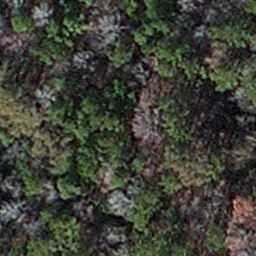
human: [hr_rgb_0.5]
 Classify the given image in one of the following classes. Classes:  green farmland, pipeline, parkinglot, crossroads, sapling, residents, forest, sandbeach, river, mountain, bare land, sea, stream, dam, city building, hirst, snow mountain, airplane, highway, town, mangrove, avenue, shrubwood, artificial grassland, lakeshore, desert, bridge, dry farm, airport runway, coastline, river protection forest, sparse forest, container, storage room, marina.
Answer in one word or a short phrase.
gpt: sapling